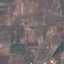
Land use / land cover class: PermanentCrop